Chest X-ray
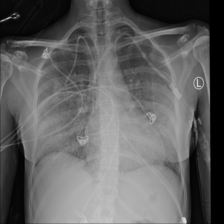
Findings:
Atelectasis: negative
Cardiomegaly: negative
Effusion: negative
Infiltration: negative
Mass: negative
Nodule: negative
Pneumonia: negative
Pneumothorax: negative
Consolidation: negative
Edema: positive
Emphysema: negative
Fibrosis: negative
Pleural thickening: negative
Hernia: negative